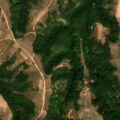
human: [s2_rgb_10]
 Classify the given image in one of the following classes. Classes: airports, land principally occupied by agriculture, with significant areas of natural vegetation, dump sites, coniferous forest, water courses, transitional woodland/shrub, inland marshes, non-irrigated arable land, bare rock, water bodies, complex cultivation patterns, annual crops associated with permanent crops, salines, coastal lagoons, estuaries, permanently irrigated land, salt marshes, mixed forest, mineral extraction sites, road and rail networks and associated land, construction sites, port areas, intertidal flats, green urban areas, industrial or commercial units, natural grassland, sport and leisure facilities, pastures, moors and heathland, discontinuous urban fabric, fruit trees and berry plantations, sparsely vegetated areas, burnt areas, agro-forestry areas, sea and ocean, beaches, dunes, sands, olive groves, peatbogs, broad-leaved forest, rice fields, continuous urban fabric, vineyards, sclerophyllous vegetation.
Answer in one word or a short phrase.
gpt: complex cultivation patterns, land principally occupied by agriculture, with significant areas of natural vegetation, broad-leaved forest